Question: This is my query. That show me results as described in the screen shot. Now i want to change it so it show me statues of the month in columns.
'''
DECLARE @temp TABLE
(
MonthName VARCHAR(10),
[Year] VARCHAR(10),
StatusTypeId INT,
StatusTypeName VARCHAR(50),
StatusCount INT
)
INSERT INTO @temp
SELECT
CONVERT(varchar(3), DATENAME(month, w.ExpectedStartDate)) as MonthName,
datepart(yyyy, w.ExpectedStartDate) as [Year],
w.StatusTypeId,
st.StatusTypeName,
COUNT(ISNULL(w.StatusTypeId, 0)) AS StatusCount
FROM
Worksheet w LEFT OUTER JOIN
StatusType st ON st.StatusTypeId = w.StatusTypeId
WHERE w.ProjectId = 20
AND CONVERT(varchar(3), DATENAME(month, w.ExpectedStartDate)) between ('feb') AND ('mar')
GROUP BY
datepart(yyyy, w.ExpectedStartDate),
CONVERT(varchar(3), DATENAME(month, w.ExpectedStartDate)),
w.StatusTypeId,
st.StatusTypeName
SELECT ISNULL(((CONVERT(VARCHAR(5), [Year])) + '-' + MonthName), 'Unknown') AS MonthName,
ISNULL(StatusTypeName, 'Unknown') AS StatusTypeName,
StatusCount
FROM @temp
'''
I think this image will describe well what i need.

Please let me know how can i sort it by month name.. eg. Jan, feb, mar, jun, dec. etc
Thanks.
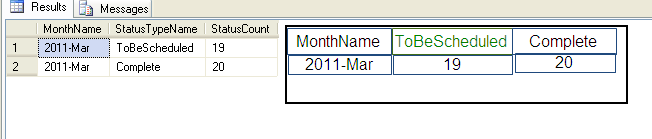
Answer: Check out pivot tables;
See <URL>
A simple query for a finite number of StatusTypeNames would be something like like;
'''
SELECT * FROM
(SELECT MonthName, StatusTypeName as attributeCol, StatusCount FROM @ResultsTable) rt
PIVOT ( MAX(StatusCount) FOR attributeCol in ([ToBeScheduled],[Complete])) as pvt
ORDER BY MonthName
'''
Note the use of MAX. If there is chance you'll have multiple rows with the same monthname and status typename combination, then you might want to use SUM.
To make use of dynamic columns as madhivinan suggests, you can follow <URL> Scroll to the bottom.
I tried to get it to work with your example, but because I had a couple of issues probably due to the fact I didn't have the tables. However, something like the following is what you are after.
'''
DECLARE @listCol VARCHAR(2000)
DECLARE @query VARCHAR(4000)
SELECT @listCol = SELECT STUFF (( SELECT DISTINCT '],[' +
StatusTypeName FROM @ResultsTable ORDER BY '],[' +
StatusTypeName FOR XML PATH ('')), 1, 2, '') + ']'
SET @query =
'SELECT * FROM
(SELECT MonthNameCol, StatusTypeName as attributeCol, StatusCount FROM @ResultsTable) rt
PIVOT ( MAX(StatusCount) FOR attributeCol in ('+@listCol+')) AS pvt ORDER BY MonthNameCol'
EXECUTE (@query)
'''
It's not exactly right, but it's a starting point.
Good luck.